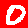
Digit: 0